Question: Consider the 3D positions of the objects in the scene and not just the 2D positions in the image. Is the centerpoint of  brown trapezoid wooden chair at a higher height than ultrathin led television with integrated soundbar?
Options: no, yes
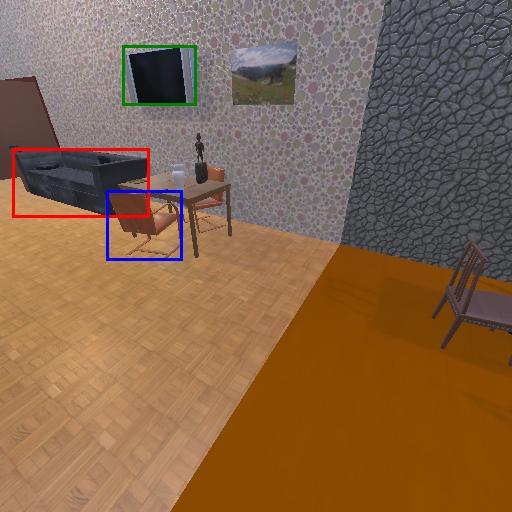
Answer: no